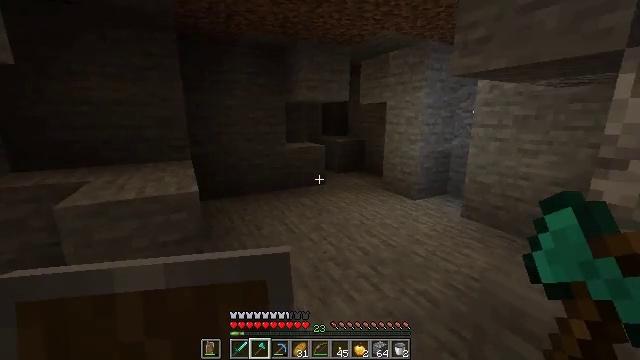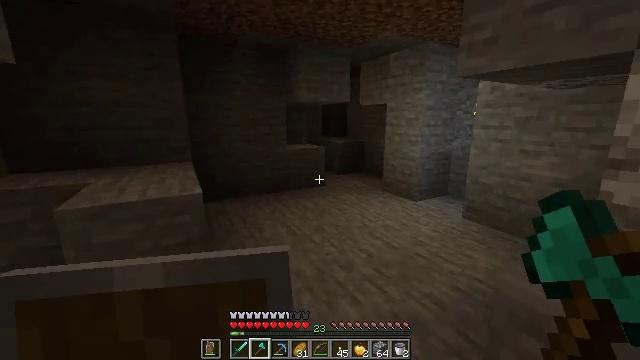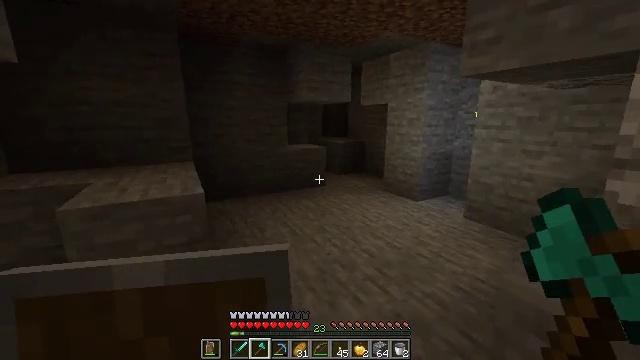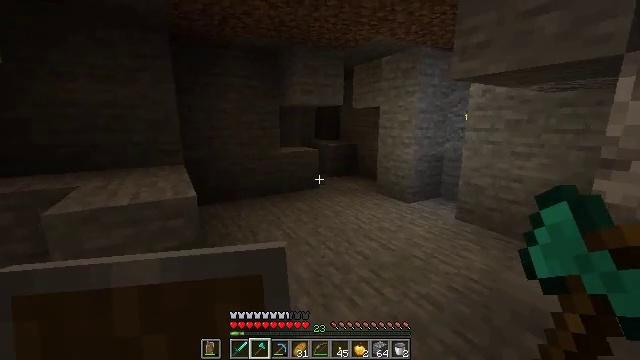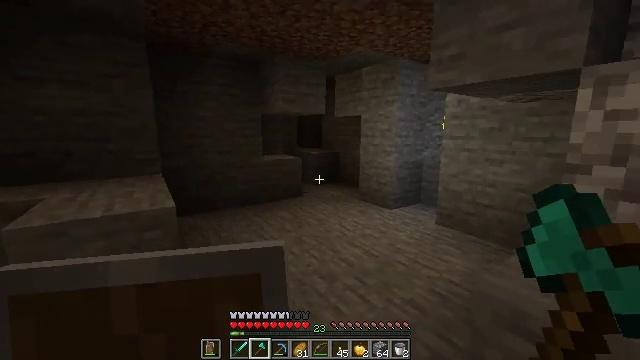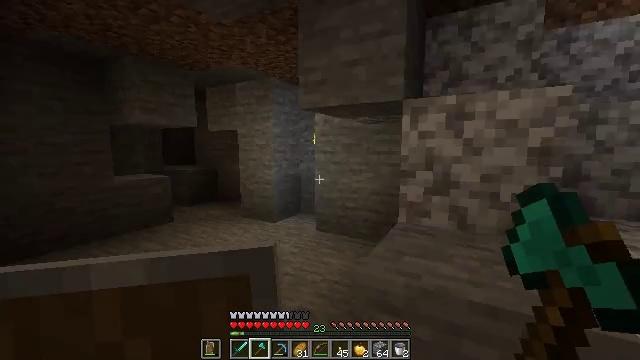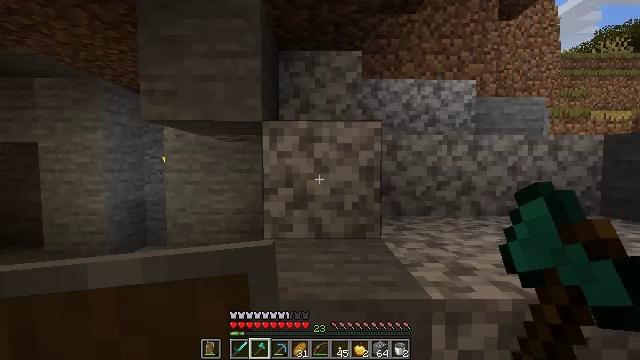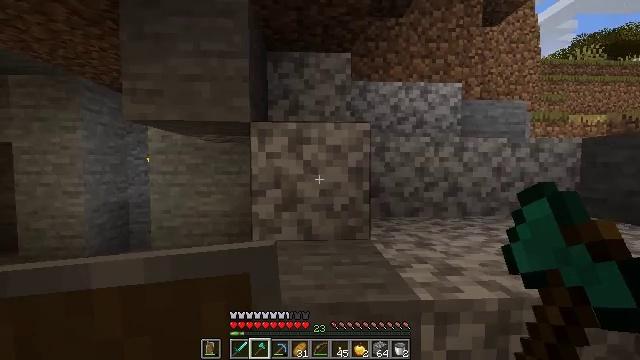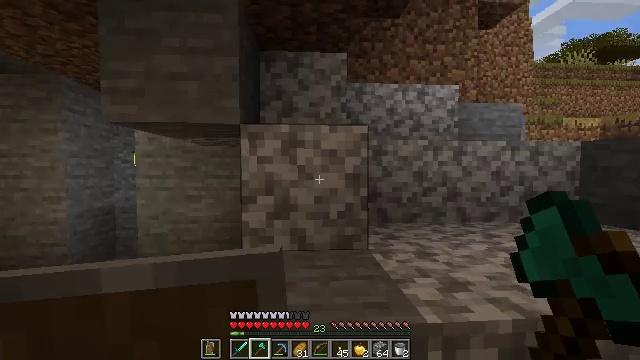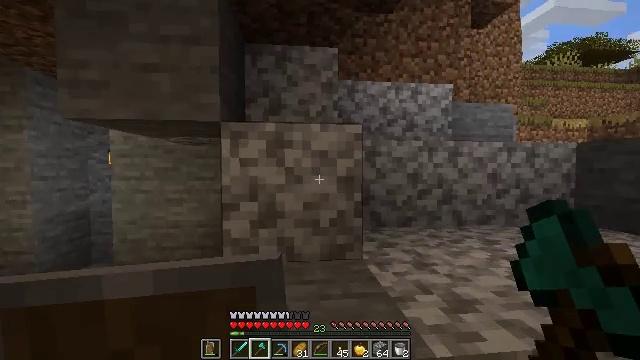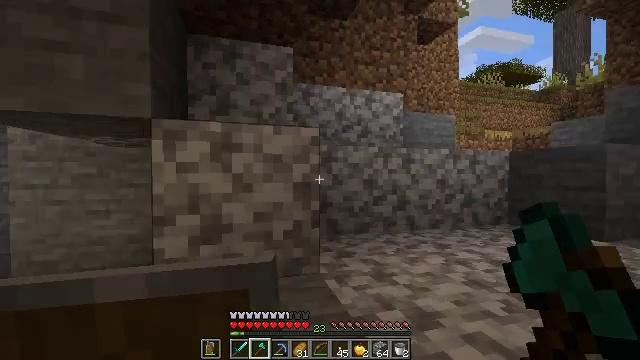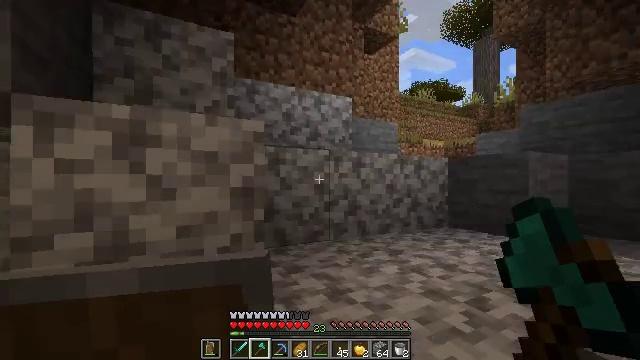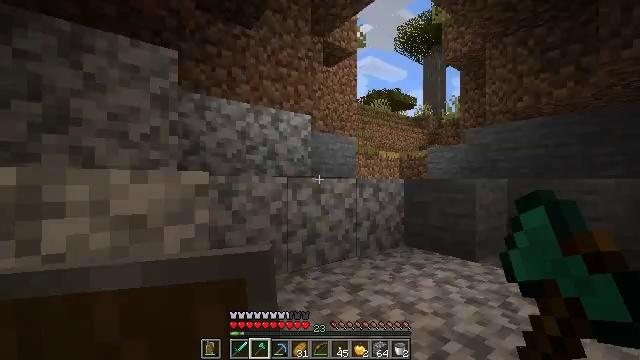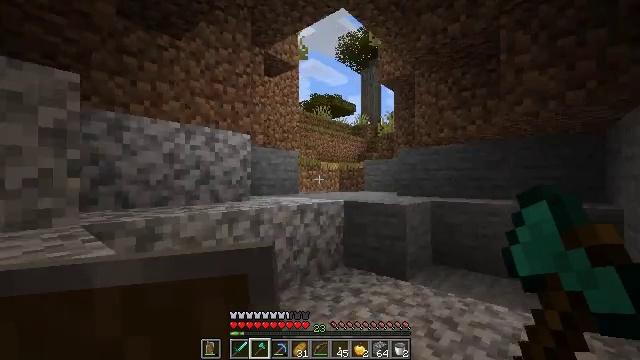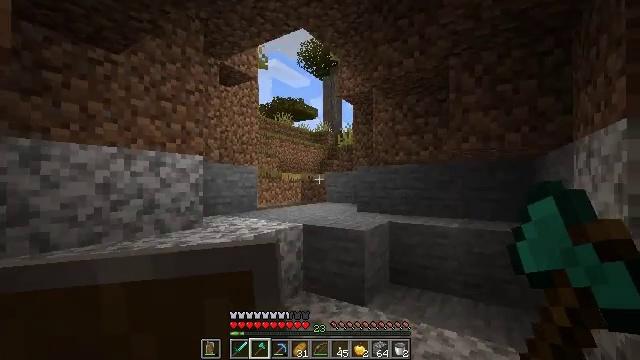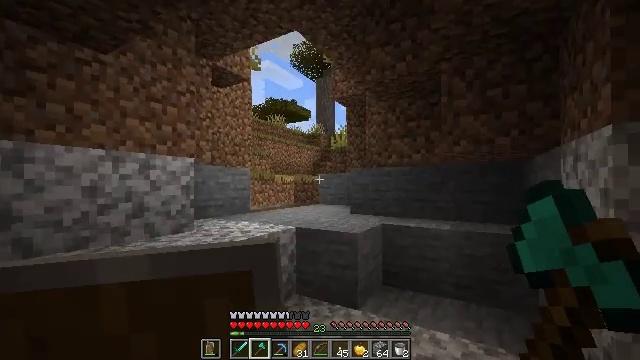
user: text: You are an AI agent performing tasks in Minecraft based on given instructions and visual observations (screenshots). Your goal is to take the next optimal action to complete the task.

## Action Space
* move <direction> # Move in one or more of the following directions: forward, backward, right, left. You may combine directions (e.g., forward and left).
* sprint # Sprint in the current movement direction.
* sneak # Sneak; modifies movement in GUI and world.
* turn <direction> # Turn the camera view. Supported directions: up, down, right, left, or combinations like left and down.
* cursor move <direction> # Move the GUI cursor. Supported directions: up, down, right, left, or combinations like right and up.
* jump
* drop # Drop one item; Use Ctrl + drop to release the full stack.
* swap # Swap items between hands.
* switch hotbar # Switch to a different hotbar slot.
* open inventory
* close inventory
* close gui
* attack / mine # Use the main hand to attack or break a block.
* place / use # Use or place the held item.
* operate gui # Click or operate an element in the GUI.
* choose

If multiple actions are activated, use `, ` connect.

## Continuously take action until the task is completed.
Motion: motion action
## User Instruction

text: Kill mobs.
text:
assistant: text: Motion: no_op
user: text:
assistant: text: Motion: no_op
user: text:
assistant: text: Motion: turn right
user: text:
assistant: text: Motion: turn right and up
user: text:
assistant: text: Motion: turn right and up
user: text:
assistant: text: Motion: turn right and up
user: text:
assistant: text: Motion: move forward, turn right
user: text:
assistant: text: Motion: move forward, turn right
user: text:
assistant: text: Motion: move forward, turn right
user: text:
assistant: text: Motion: move forward, turn right and up
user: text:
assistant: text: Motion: move forward, turn right and up
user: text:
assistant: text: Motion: move forward, turn right, jump
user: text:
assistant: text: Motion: move forward, turn right, jump
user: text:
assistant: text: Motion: move forward, turn right, jump
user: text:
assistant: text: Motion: move forward, turn right, jump
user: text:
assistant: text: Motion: move forward and move right, jump
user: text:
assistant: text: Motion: move forward and move right
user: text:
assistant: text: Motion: move forward and move right
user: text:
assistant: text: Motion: move forward and move right
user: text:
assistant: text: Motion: move forward and move right
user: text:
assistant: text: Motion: move forward
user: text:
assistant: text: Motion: move forward
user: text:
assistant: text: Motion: move forward
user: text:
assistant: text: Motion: move forward, turn left
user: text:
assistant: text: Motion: move forward, turn left
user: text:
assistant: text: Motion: move forward, turn left
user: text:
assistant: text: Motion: move forward, jump
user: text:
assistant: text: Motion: move forward, jump
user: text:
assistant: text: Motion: move forward, jump
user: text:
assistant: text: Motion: move forward, jump